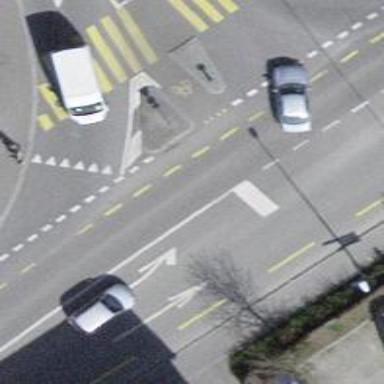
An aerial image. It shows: Primary highway with dedicated lane for cyclists.